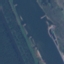
Land use / land cover: River